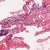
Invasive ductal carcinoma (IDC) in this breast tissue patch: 0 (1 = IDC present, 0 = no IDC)